Question: I have a folder labeled MAP with around 15,103 sub-folders (all with there own unique name).
Inside each of these sub-folders contain another sub-folder with the exact same name as its parent folder.
Inside the final sub-folder contains an image called miniMap.canvas.png
Here is an example of the path.
C:\Users\Andrew\Desktop\MAP\000010000.img\000010000.img\miniMap.canvas.png
And here is what I want;
C:\Users\Andrew\Desktop\MAP\000010000.img\miniMap.canvas.png
Also, some of the sub-folders do not contain a .png, therefore I would just want the two folders merged for the outcome;
C:\Users\Andrew\Desktop\MAP\000020000.img\
'''
setlocal enabledelayedexpansion
for /f "tokens=*" %%a in ('dir /A:D /S /B "C:\Users\Andrew\Desktop\MAP\*"') do (
for %%y in ("%%a\*.png") do (
call :GETPARENTPARENT "%%y" ret
echo ret=!ret!
move /Y "%%y" "!ret!"
rd %%a
)
)
goto:EOF
:GETPARENTPARENT
set fileP=%1
echo received=%fileP%
for %%a in (%fileP%) do (
set parent=%%~dpa
cd !parent!\..
set PPPath=!cd!
for %%x in ("!PPPath!") do (
set "%~2=%%~dpnx"
)
)
goto:EOF
'''
The results are really interesting in the picture provided.
As you can see, folders that contained a image were merged; however, they were empty! Folders that did not contain a image were not merged! Lastly, instead of each image being in its respected folder, it created "files" outside of the folders, thus destroying the images and not placing them in there unique folders.
PLS HELP.
EDIT: Also I do have a backup of the folder MAP, lol.

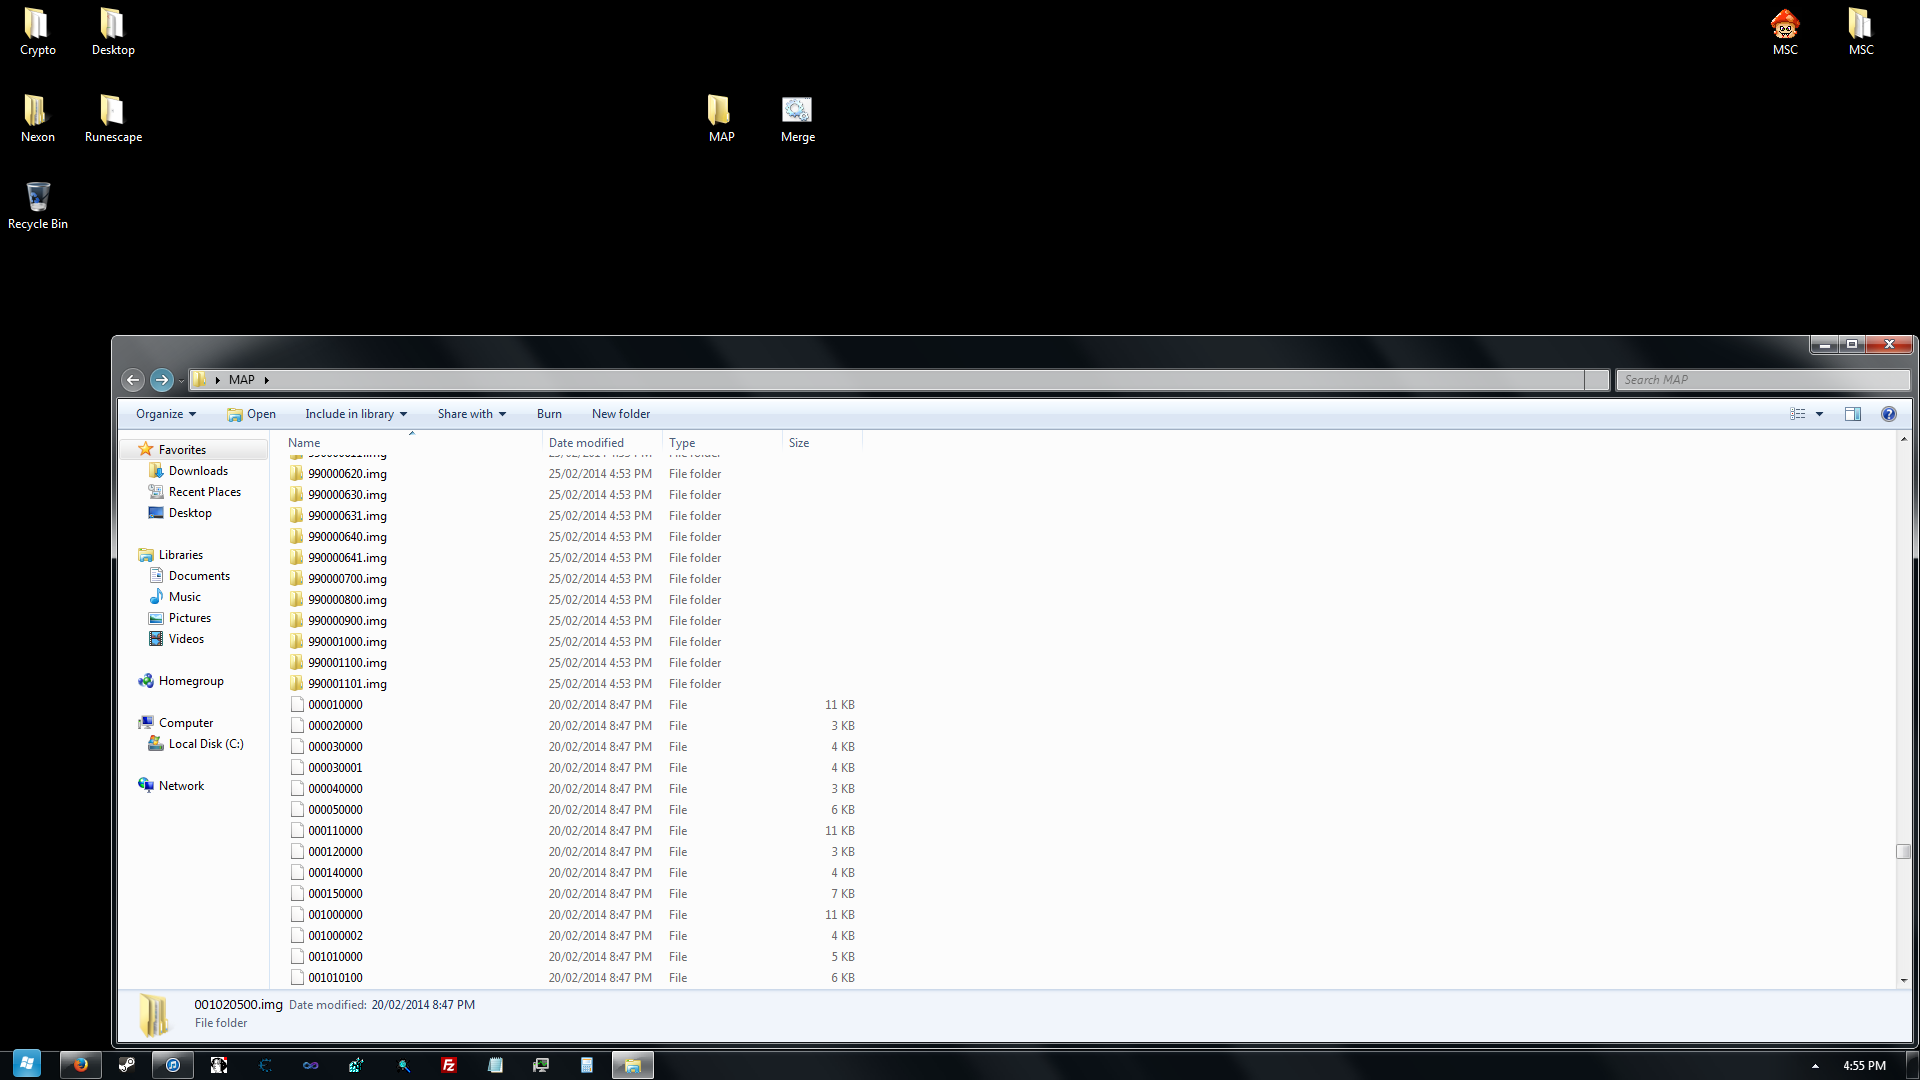
Answer: The following should do what you ask -
'''
set root=C:\Users\Andrew\Desktop\MAP
for /f %%a in ('dir /B /AD %root%') do if exist "%root%\%%a\%%a\miniMap.canvas.png" (
move "%root%\%%a\%%a\miniMap.canvas.png" "%root%\%%a"
rmdir "%root%\%%a\%%a"
)
'''
it loops through the main directory and checks if the 'miniMap.canvas.png' file exists in the specified sub directory and moves it up a directory if necessary, then deletes the extra directory.